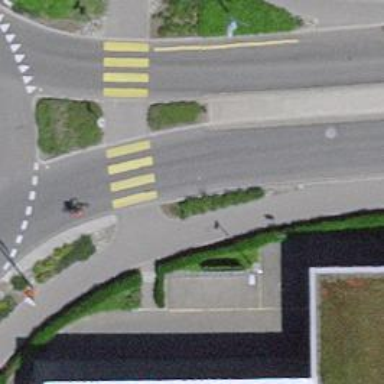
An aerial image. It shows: Footway with asphalt surface and zebra crossing.